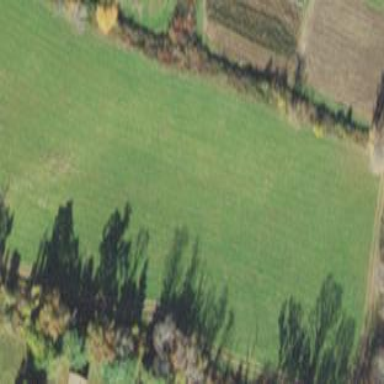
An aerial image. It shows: Agricultural meadow.